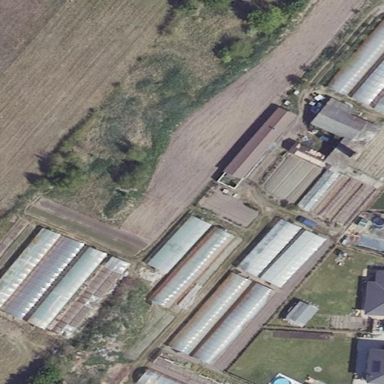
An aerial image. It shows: Greenhouse used for horticulture.